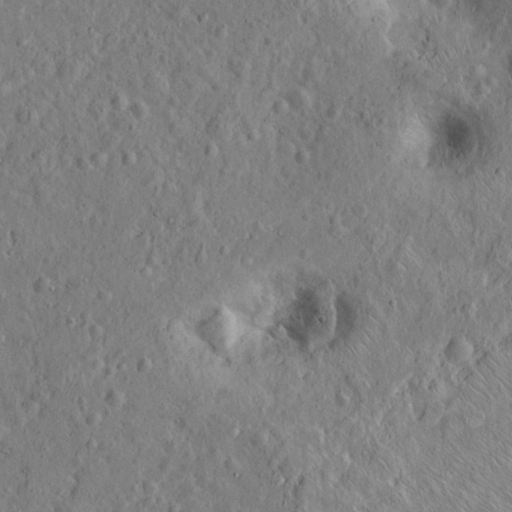
Classes present: Background, Cone